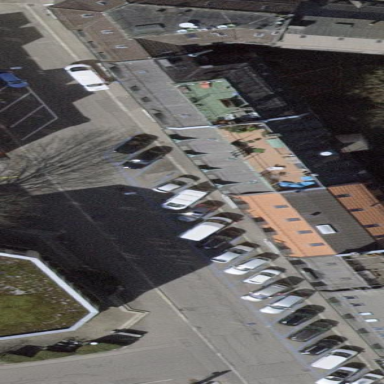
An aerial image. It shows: Parking lane designated for parking.